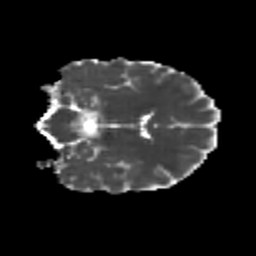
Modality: MD
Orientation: coronal
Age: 23
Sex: female
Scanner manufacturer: siemens
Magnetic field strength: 3 T
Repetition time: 3.5 s
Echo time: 0.104 s